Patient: sex F, age 71
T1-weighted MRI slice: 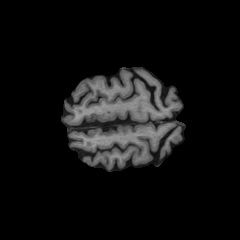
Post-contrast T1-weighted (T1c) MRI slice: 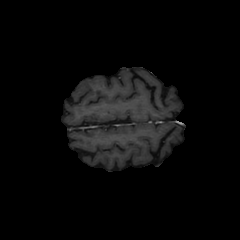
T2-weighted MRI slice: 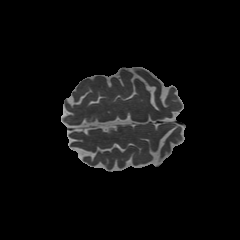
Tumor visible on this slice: no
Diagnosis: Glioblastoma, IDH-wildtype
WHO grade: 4